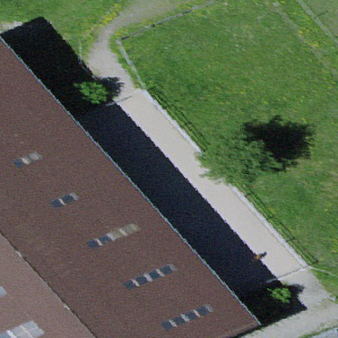
Label: other